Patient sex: M
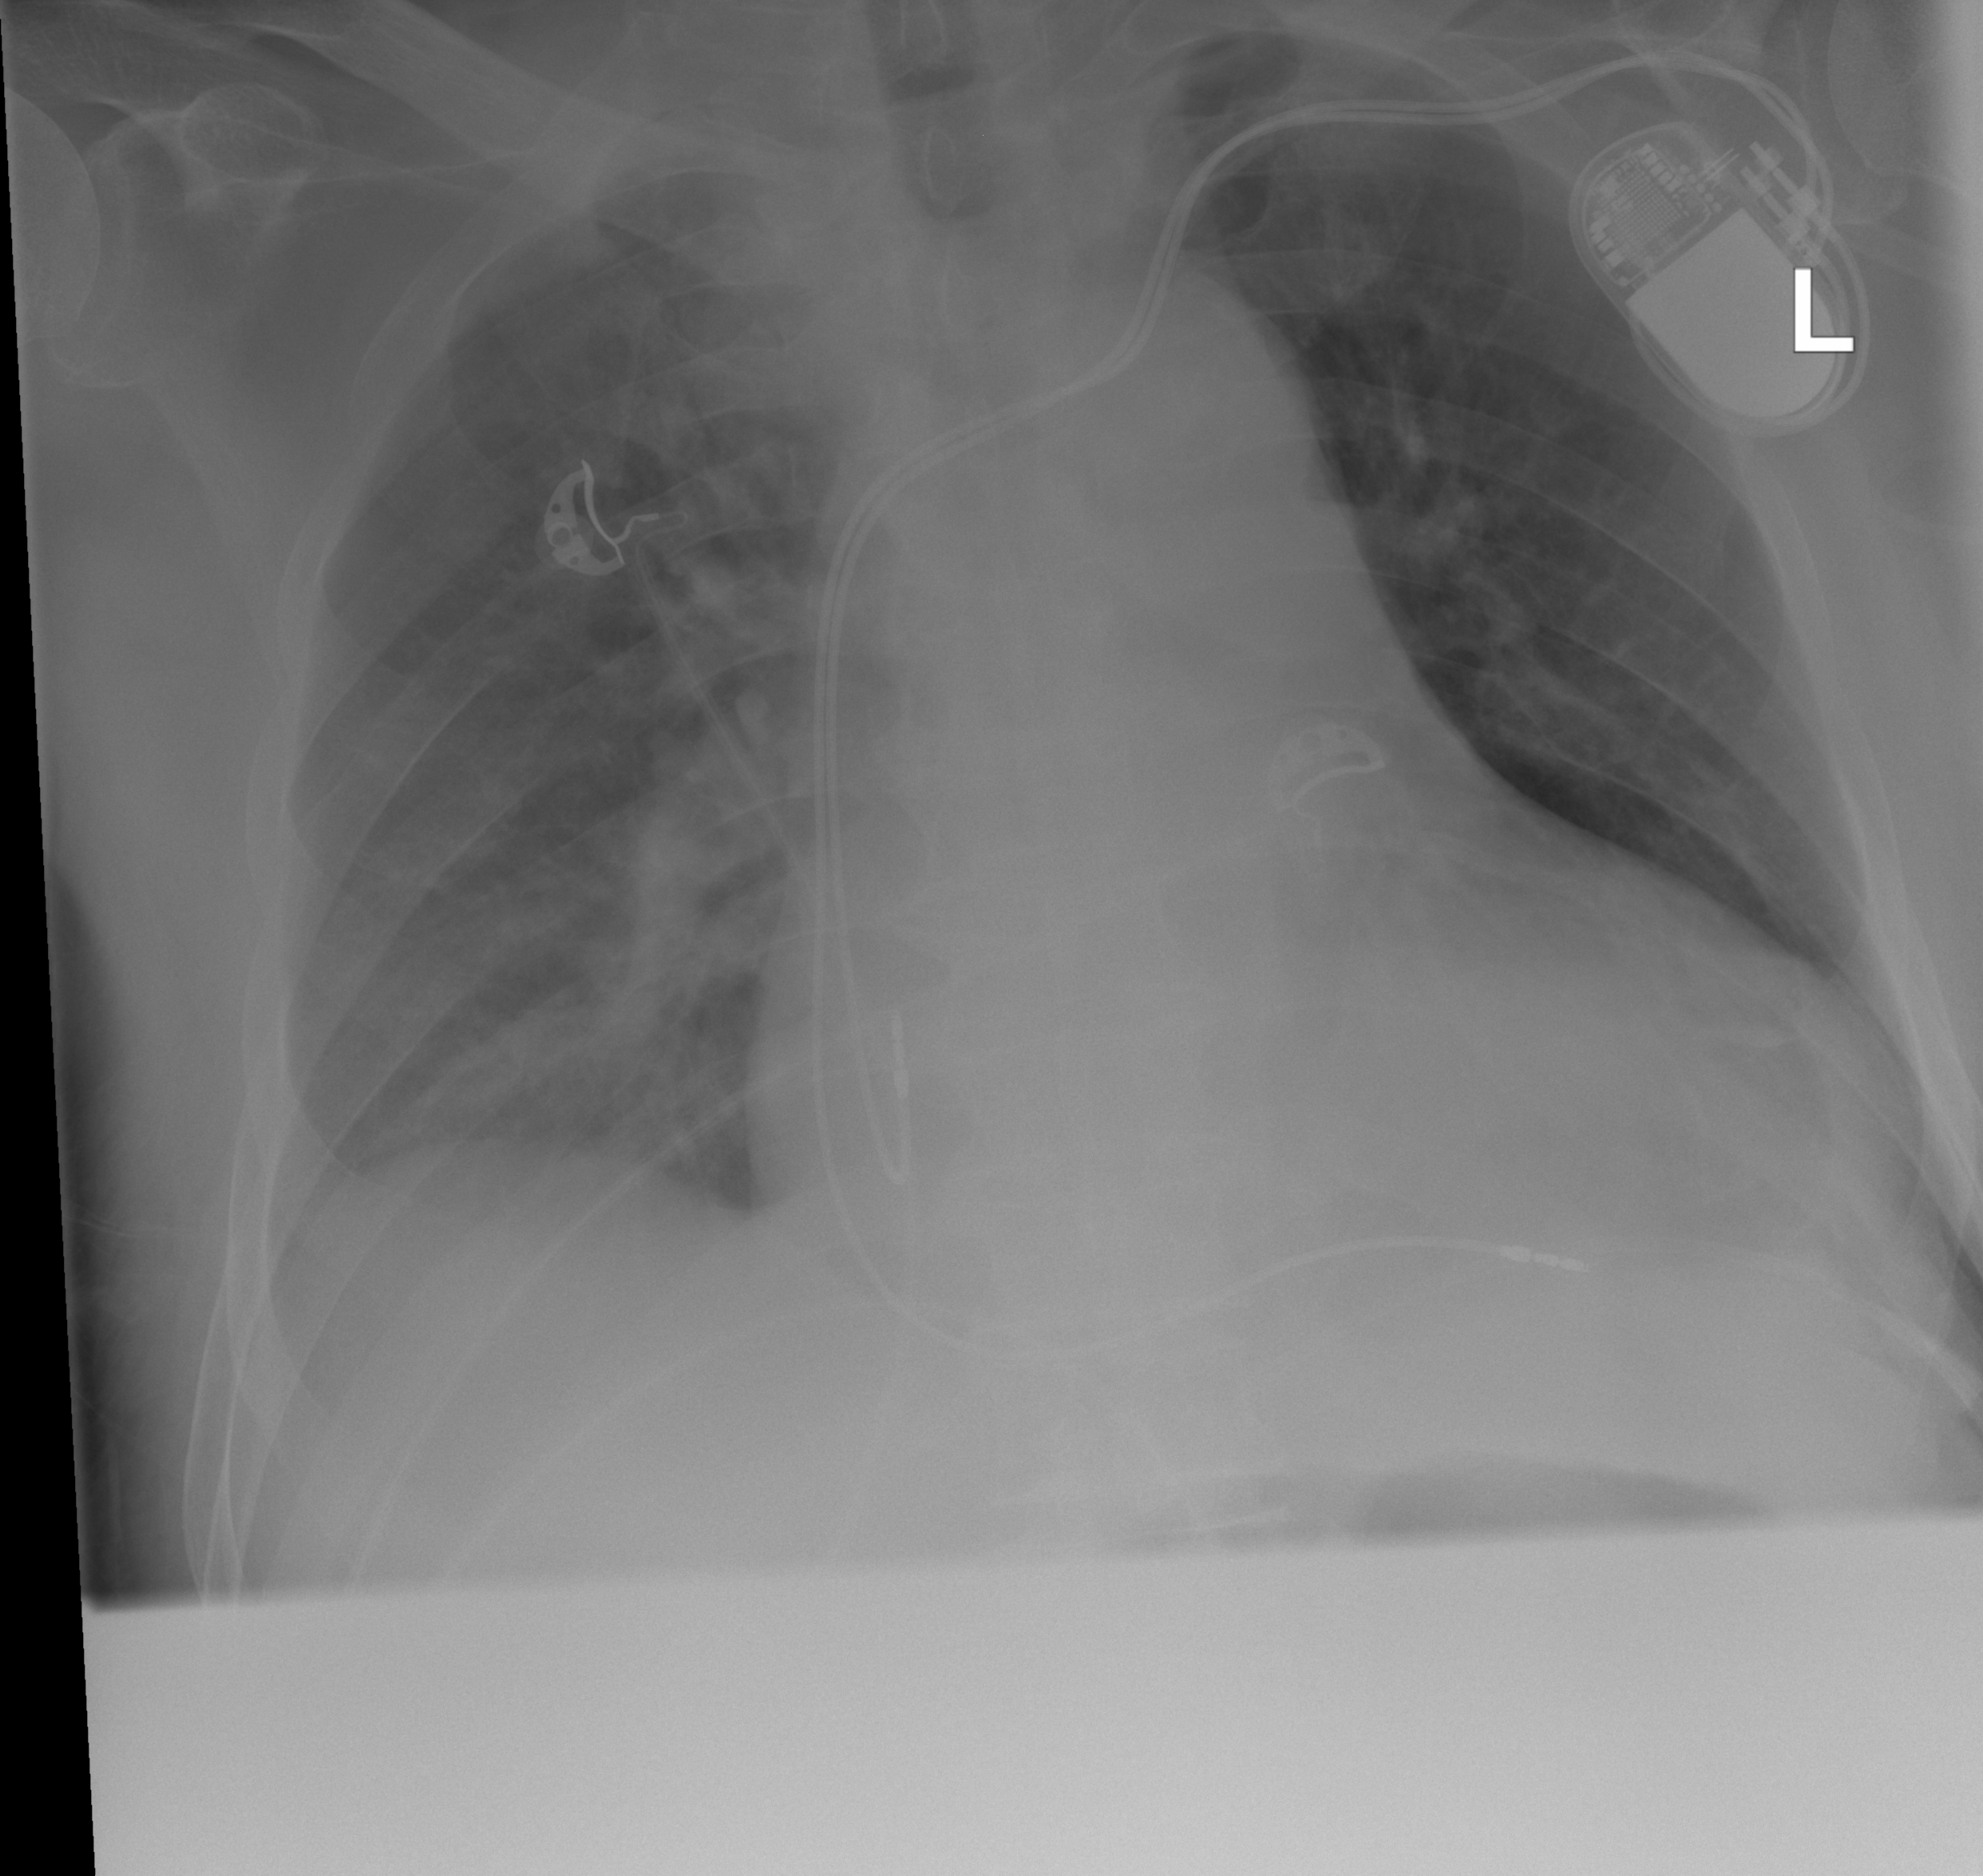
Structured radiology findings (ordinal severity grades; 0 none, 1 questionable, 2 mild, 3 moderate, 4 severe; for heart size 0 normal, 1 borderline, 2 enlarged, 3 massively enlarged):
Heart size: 3
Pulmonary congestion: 0
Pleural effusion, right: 1
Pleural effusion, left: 0
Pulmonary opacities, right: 0
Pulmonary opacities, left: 0
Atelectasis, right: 1
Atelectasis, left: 1